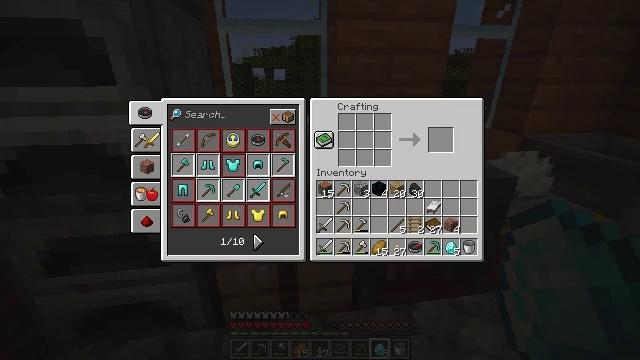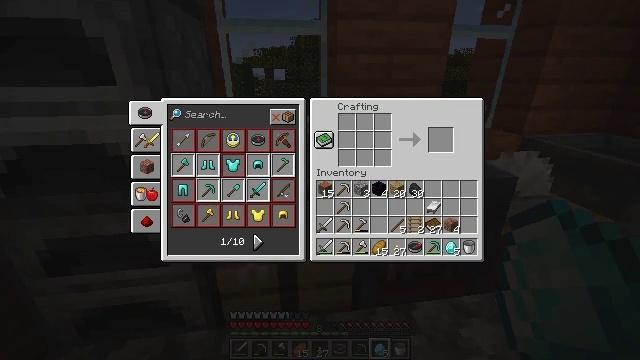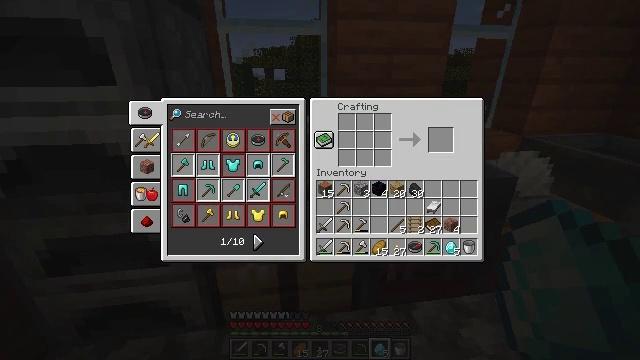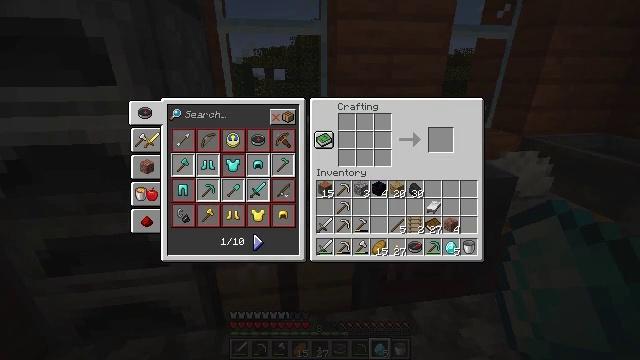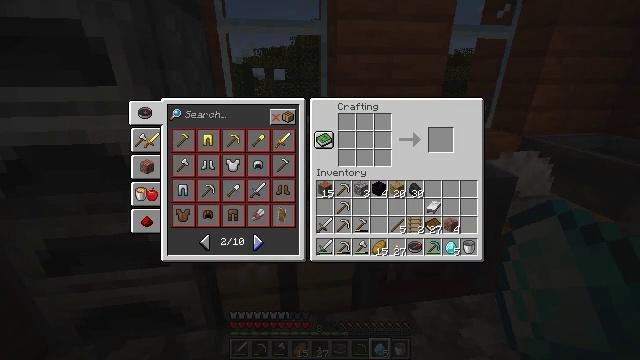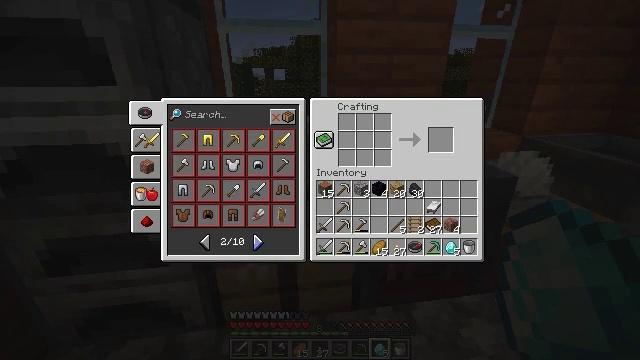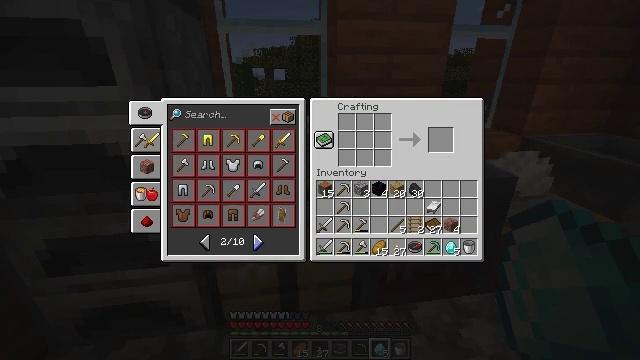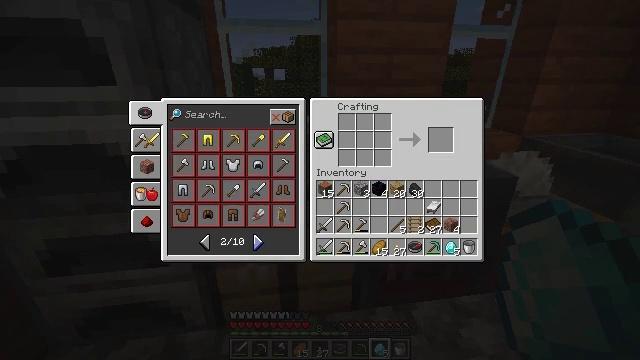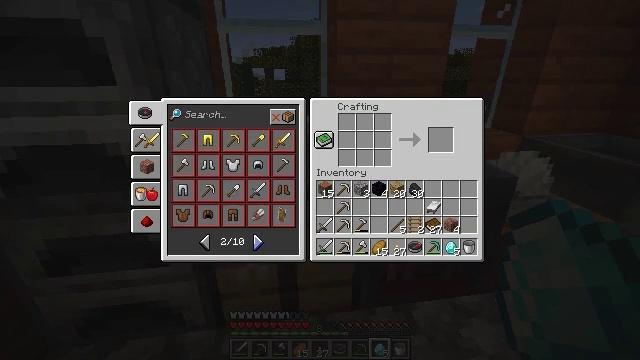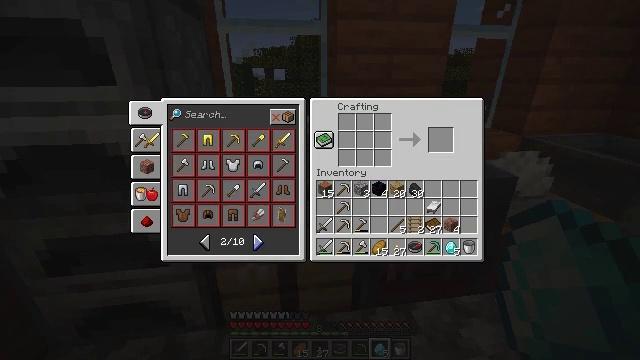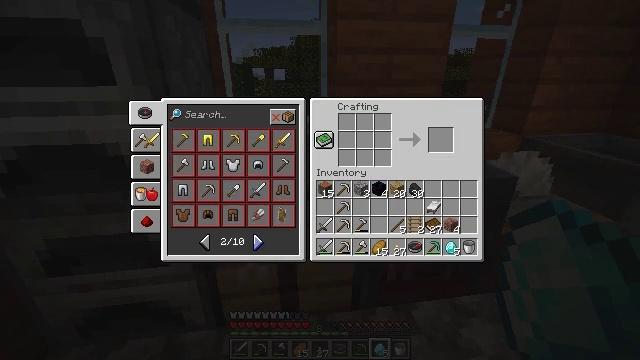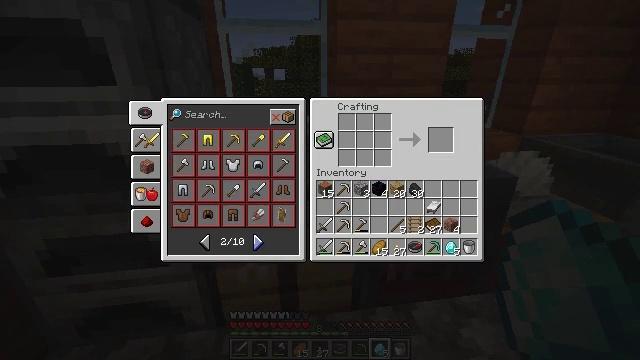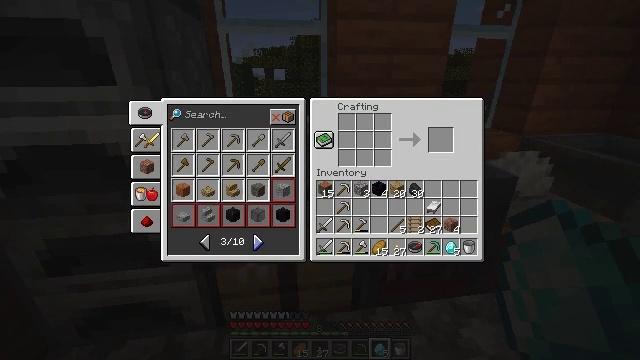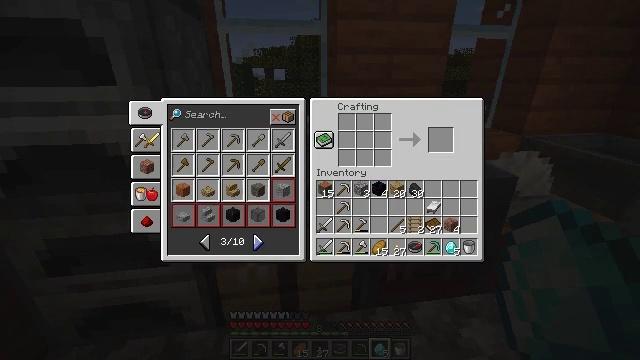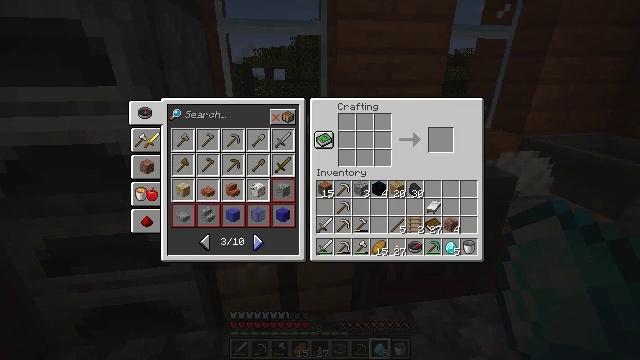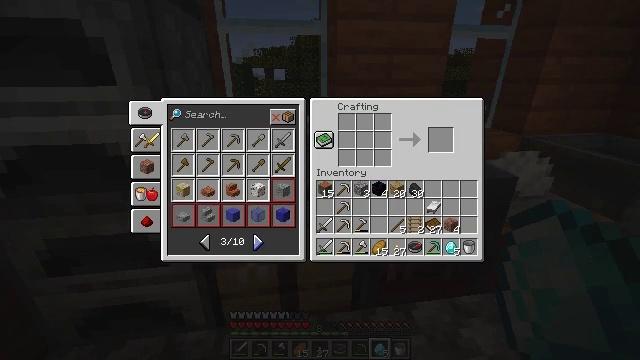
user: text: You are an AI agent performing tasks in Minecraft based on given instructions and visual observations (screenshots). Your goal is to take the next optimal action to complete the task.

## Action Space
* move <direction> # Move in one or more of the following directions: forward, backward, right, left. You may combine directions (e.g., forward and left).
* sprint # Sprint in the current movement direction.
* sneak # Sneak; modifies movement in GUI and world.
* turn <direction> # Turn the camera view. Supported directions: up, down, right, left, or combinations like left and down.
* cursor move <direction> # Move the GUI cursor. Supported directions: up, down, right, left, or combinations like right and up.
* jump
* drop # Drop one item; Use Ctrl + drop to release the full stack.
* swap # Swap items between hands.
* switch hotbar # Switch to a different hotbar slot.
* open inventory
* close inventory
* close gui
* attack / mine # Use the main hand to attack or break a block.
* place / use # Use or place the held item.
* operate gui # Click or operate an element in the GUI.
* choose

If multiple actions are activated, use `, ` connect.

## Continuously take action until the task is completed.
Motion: motion action
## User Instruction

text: Use obsidian, diamonds, and a book to craft an enchanting table.
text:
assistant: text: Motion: turn right
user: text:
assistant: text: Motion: no_op
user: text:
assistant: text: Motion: turn up
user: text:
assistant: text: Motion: attack / mine
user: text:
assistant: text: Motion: attack / mine
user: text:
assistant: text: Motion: attack / mine
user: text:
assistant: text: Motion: attack / mine
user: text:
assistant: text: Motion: no_op
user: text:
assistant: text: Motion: no_op
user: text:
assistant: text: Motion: no_op
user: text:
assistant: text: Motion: no_op
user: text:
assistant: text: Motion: attack / mine
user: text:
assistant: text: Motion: attack / mine
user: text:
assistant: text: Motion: no_op
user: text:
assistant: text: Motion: no_op
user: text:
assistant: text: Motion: no_op
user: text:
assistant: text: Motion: no_op
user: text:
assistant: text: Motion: no_op
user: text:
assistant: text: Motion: no_op
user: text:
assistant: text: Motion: no_op
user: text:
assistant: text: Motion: no_op
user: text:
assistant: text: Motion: attack / mine
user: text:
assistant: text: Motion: attack / mine
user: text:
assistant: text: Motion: attack / mine
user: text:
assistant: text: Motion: no_op
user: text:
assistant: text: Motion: no_op
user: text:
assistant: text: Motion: no_op
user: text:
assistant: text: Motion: no_op
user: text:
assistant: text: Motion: no_op
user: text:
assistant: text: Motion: no_op